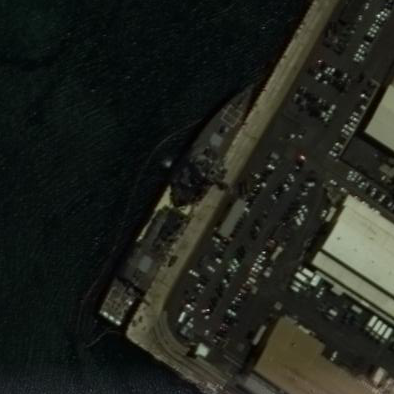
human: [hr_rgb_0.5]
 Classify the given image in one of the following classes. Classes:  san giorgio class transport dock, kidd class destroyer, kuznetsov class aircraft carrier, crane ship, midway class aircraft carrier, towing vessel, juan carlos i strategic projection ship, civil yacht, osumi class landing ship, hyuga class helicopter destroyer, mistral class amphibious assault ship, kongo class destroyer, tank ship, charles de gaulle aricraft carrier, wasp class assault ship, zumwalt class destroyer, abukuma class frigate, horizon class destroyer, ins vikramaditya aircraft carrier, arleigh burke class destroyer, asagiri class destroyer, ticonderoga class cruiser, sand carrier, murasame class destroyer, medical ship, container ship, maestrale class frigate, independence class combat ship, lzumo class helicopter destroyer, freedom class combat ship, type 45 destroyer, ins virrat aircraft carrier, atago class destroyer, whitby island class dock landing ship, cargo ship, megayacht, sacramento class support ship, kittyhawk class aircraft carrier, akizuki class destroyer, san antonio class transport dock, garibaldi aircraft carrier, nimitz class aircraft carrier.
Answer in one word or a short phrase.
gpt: Arleigh Burke class destroyer